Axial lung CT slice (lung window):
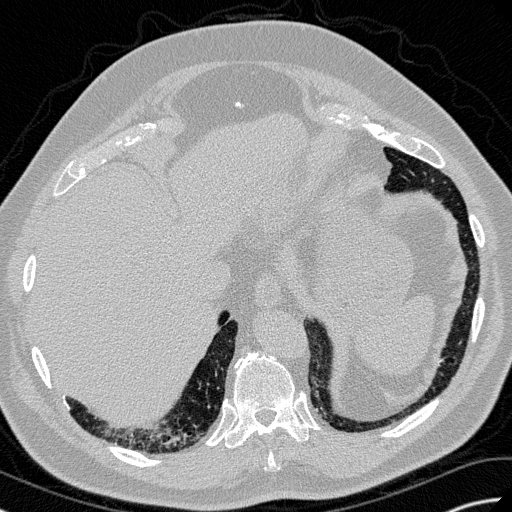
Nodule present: no